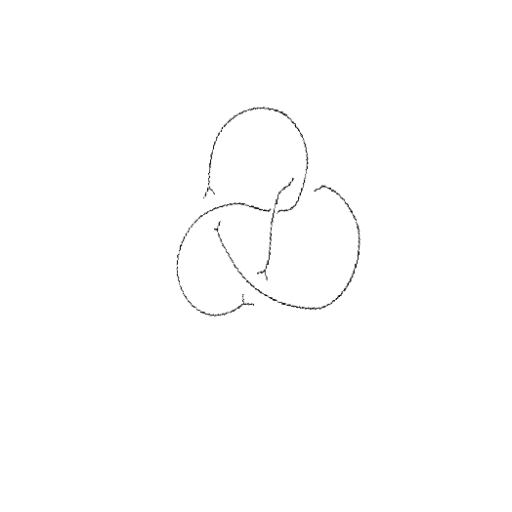
Crossing number: 4